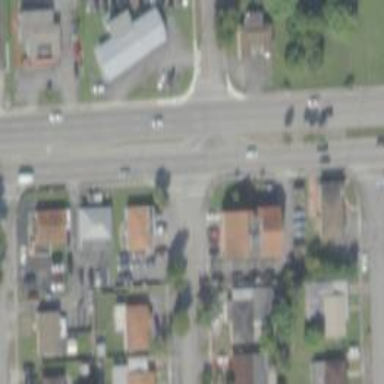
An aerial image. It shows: Primary link highway with separate sidewalk.